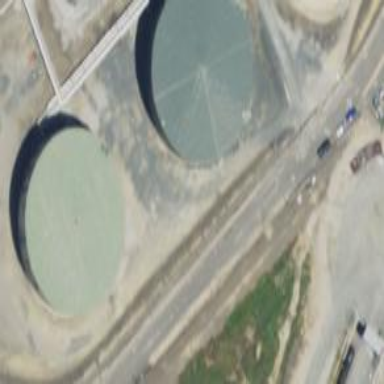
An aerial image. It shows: Storage tank which is man-made.